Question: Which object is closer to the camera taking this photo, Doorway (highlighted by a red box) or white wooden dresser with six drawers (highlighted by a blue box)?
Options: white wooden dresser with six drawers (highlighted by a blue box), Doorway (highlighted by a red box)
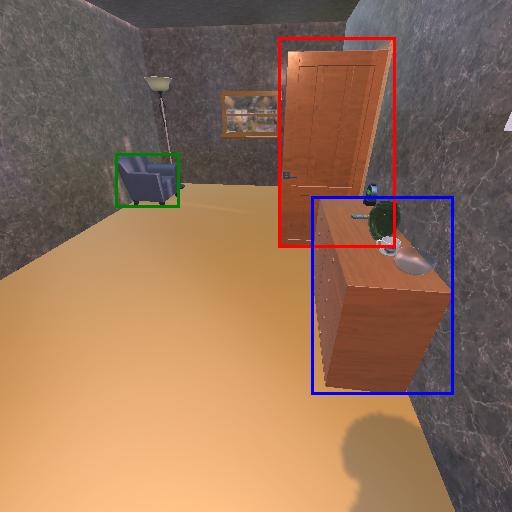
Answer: white wooden dresser with six drawers (highlighted by a blue box)